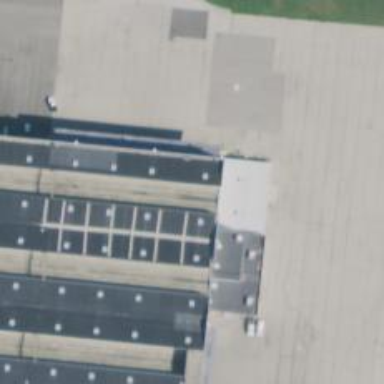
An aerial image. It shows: Apron at the airport.